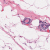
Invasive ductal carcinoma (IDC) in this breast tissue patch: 0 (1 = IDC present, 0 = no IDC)